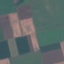
Label: AnnualCrop